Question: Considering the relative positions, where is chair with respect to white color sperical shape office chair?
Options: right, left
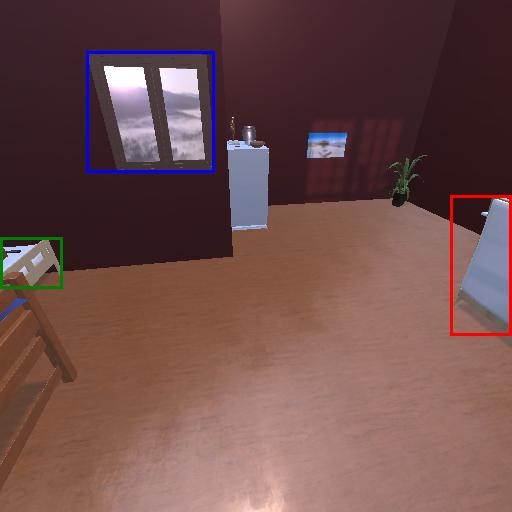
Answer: right